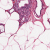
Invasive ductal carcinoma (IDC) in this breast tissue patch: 0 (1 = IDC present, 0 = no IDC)